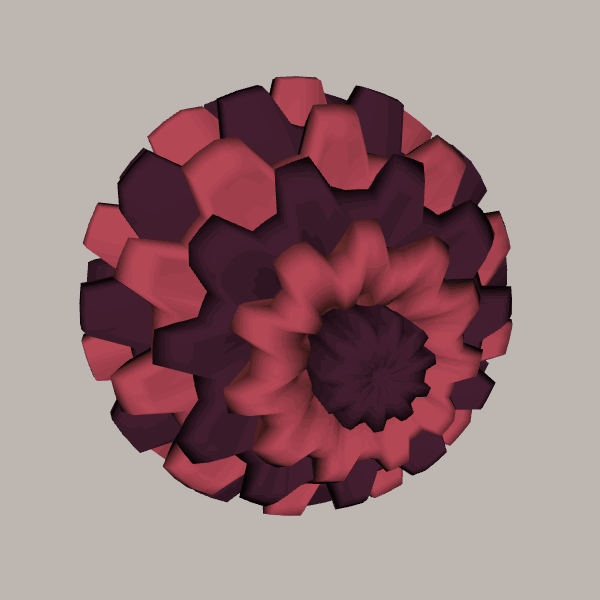
Background: light